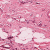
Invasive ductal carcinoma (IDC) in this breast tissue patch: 1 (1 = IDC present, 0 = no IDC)